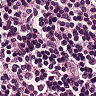
Metastatic tissue present: no